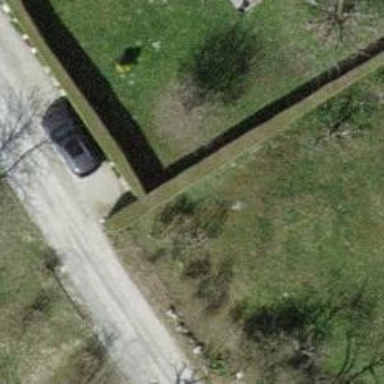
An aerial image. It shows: Hedge barrier.